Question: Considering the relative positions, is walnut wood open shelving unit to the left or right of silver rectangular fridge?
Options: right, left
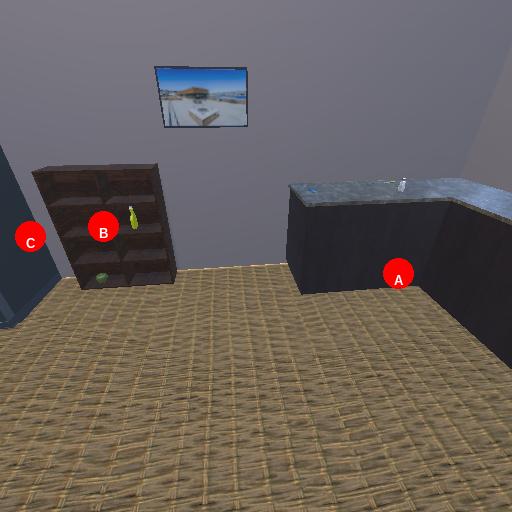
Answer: right